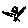
Label: bird